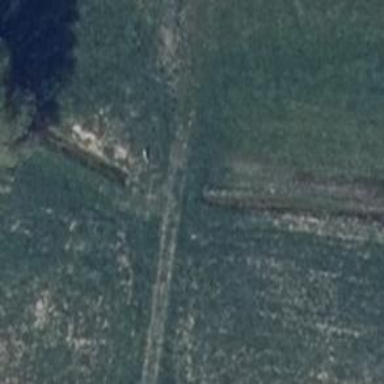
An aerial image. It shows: Culvert tunnel.